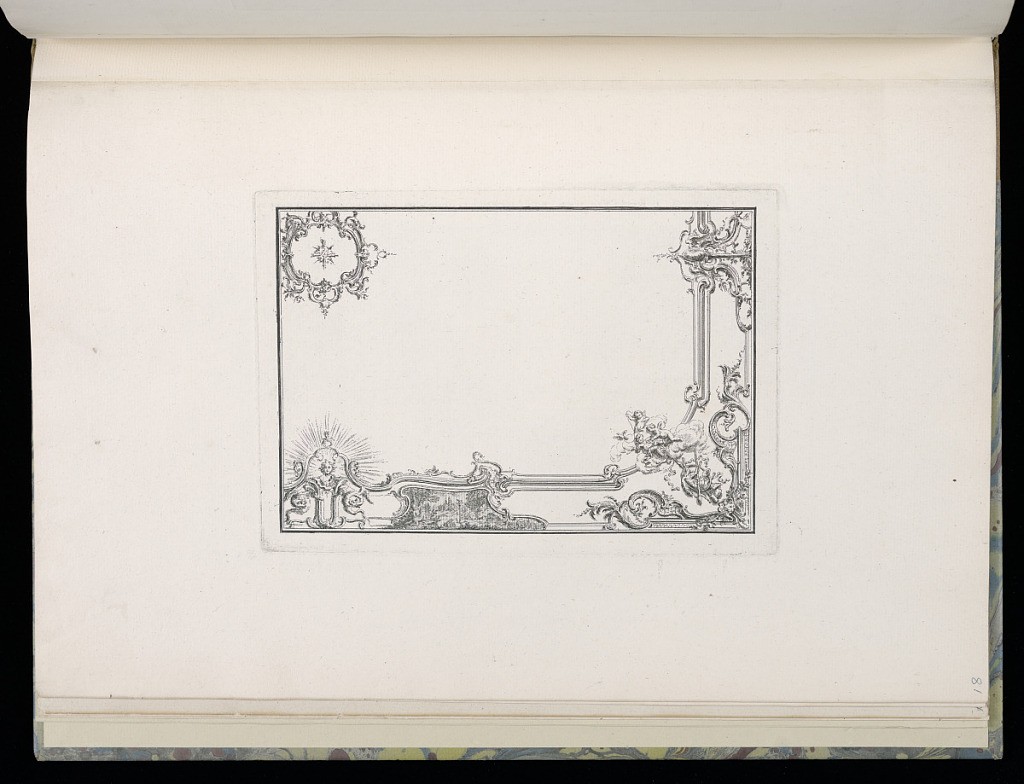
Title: Design for Ceiling Ornament
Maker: François de Cuvilliés the Elder, Belgian, 1695 - 1768
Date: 1731–68
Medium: Engraving on paper
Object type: Bound print
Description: Design for a quarter of a ceiling. At lower right corner, a hunting trophy composed of a horn, fox (or other animal?), and a rifle, suspended by a ribbon wrapped around the leg of a putto figure above, who is seated upon a cloud along with two other putti, one of whom holds a bird on a string. At lower left, a bust of a figure on a plinth emitting rays of light. At upper right, a symmetrical cartouche with a staff at center. Ceiling medallion at upper left.